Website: home-depot
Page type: review-order
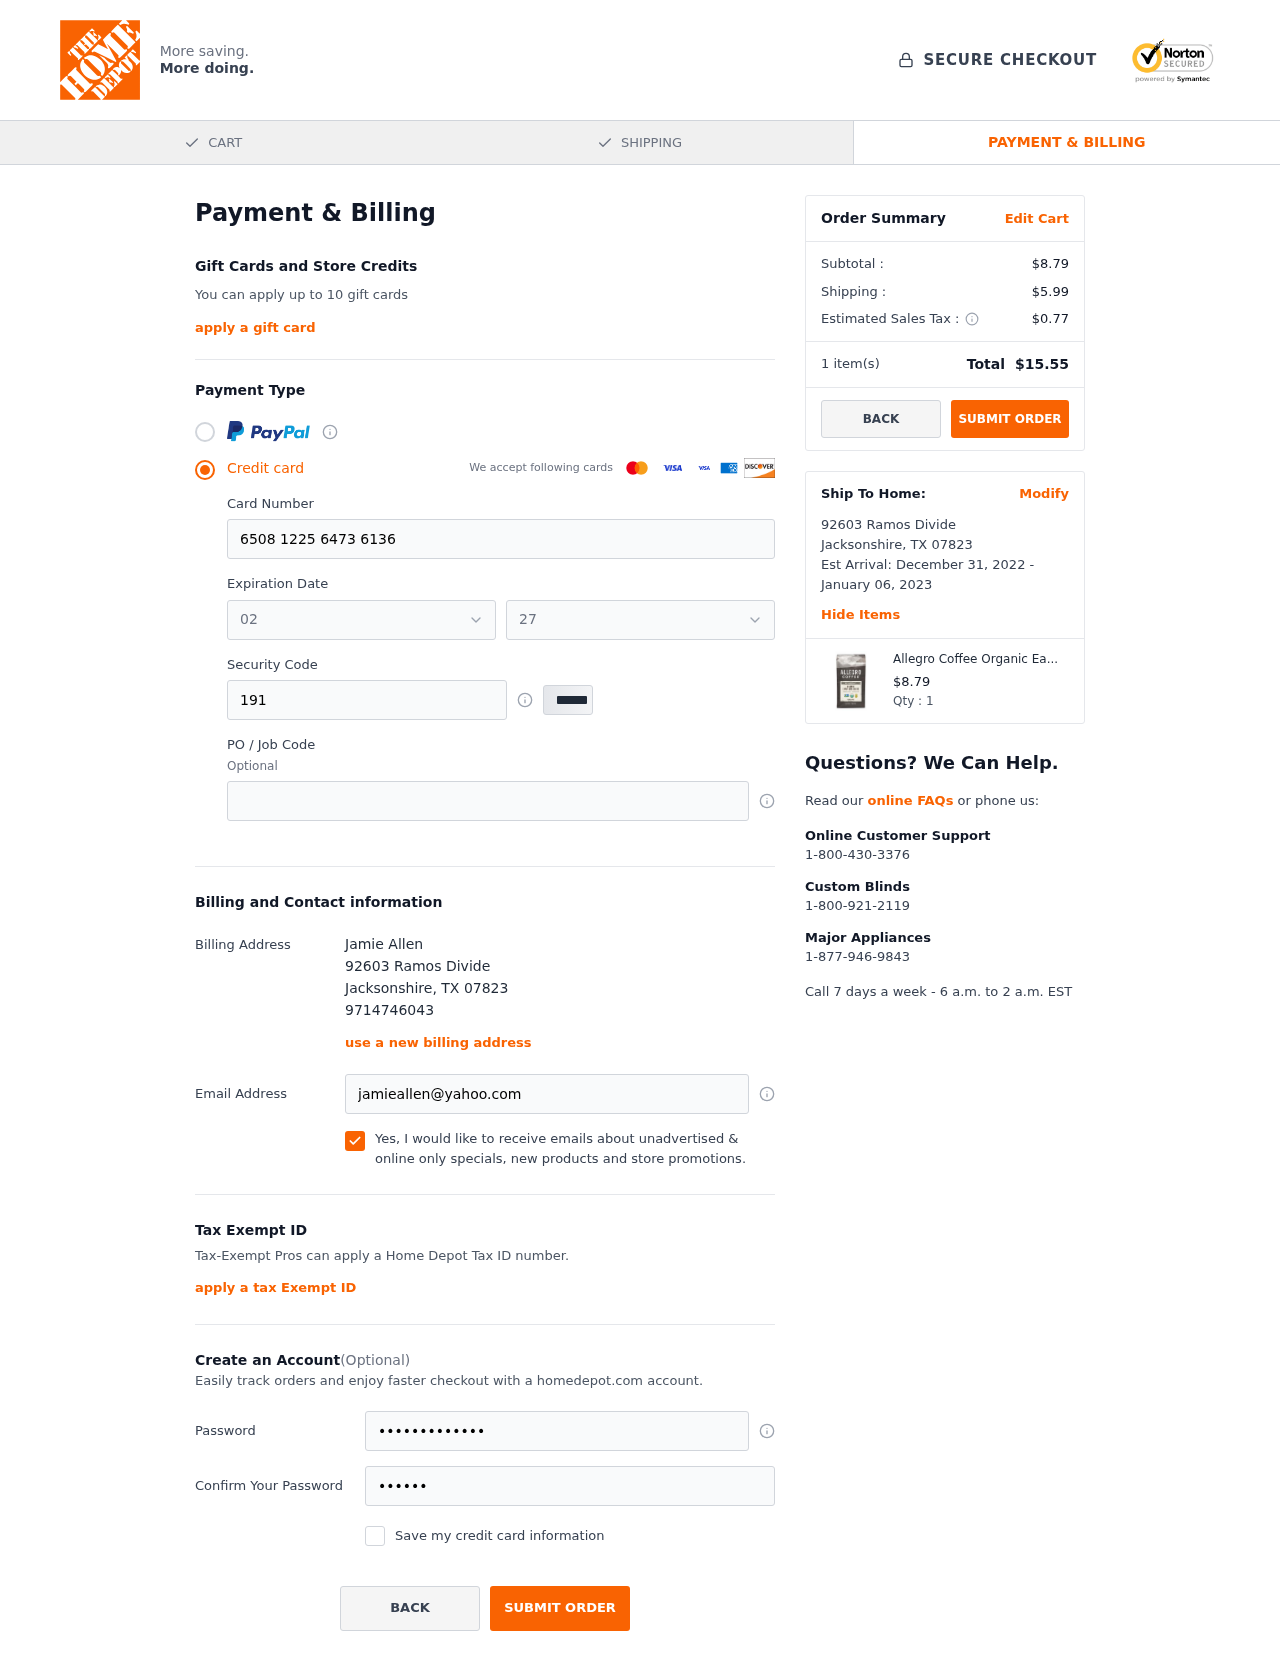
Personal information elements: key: PII_CARD_EXPIRY_MONTH
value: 02
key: PII_CARD_EXPIRY_YEAR
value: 27
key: PII_CITY
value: Jacksonshire
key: PII_FULLNAME
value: Jamie Allen
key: PII_PHONE
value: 9714746043
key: PII_POSTCODE
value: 07823
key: PII_STATE_ABBR
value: TX
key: PII_STREET
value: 92603 Ramos Divide
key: PII_CARD_NUMBER
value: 6508 1225 6473 6136
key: PII_CARD_CVV
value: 191
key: PII_EMAIL
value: jamieallen@yahoo.com
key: PII_STREET2
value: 92603 Ramos Divide
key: PII_POSTCODE2
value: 07823
Product elements: key: PRODUCT1_NAME
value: Allegro Coffee Organic Early Bird Blend Ground Coffee, 12 oz
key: PRODUCT1_PRICE
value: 8.79
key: PRODUCT1_QUANTITY
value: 1
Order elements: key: ORDER_SUBTOTAL
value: $8.79
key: ORDER_SHIPPING_COST
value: $5.99
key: ORDER_TAX
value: $0.77
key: ORDER_NUM_ITEMS
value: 1
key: ORDER_TOTAL
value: $15.55
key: ORDER_SHIPPING_DATE
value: December 31, 2022
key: ORDER_DELIVERY_DATE
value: January 06, 2023